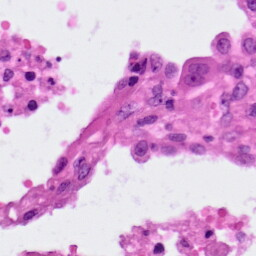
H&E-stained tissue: Lung